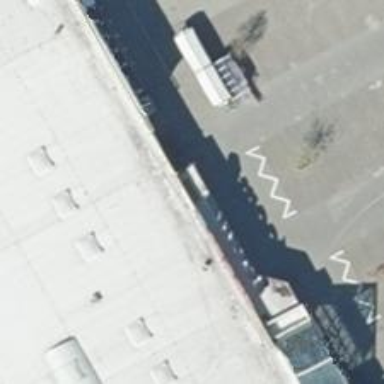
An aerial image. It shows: Parking aisle designated as service road.